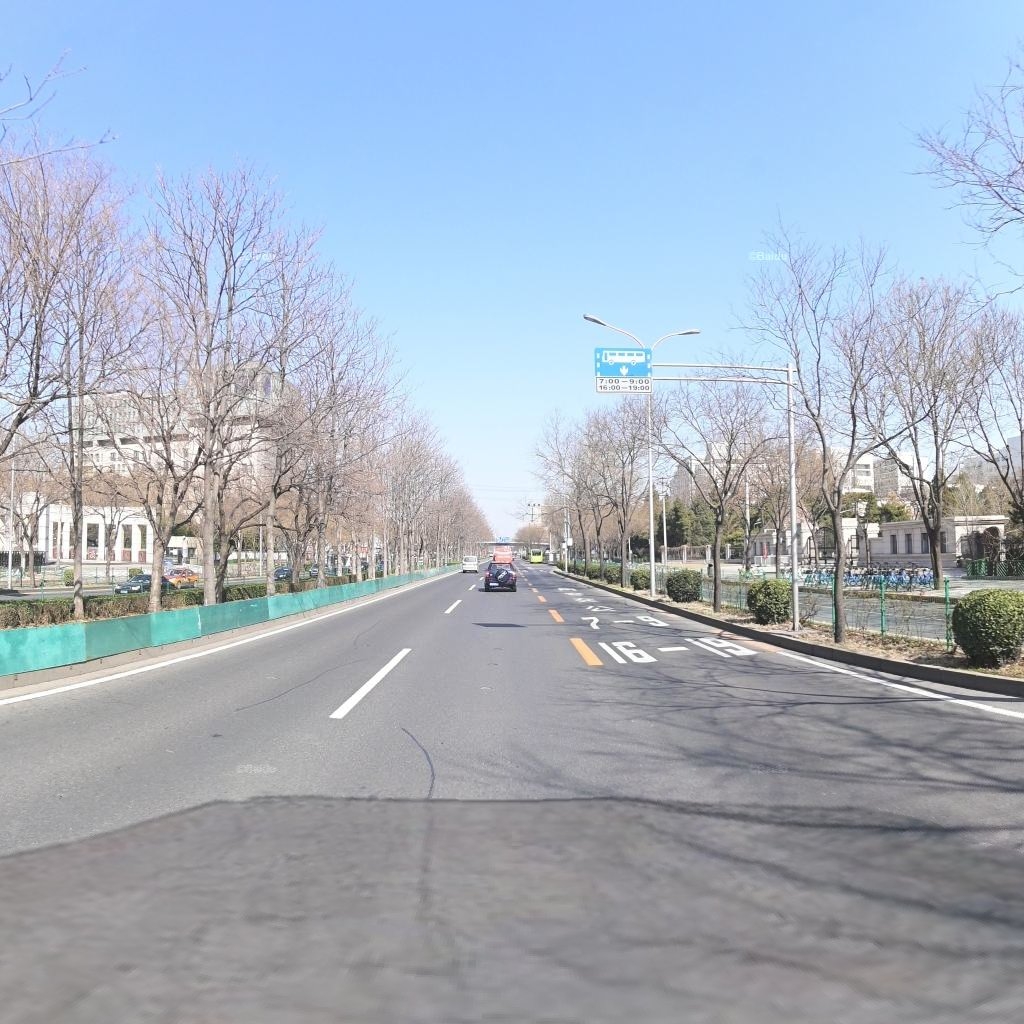
Region: Haidian
Road damage annotations: longitudinal patch, longitudinal patch, longitudinal patch